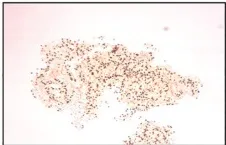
(C) TFE3 overexpression (x200).
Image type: pathology (immunostaining)